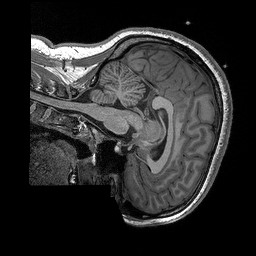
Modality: T1w
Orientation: sagittal
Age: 27
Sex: female
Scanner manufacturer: siemens
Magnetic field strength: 3 T
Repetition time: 2.3 s
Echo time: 0.00298 s